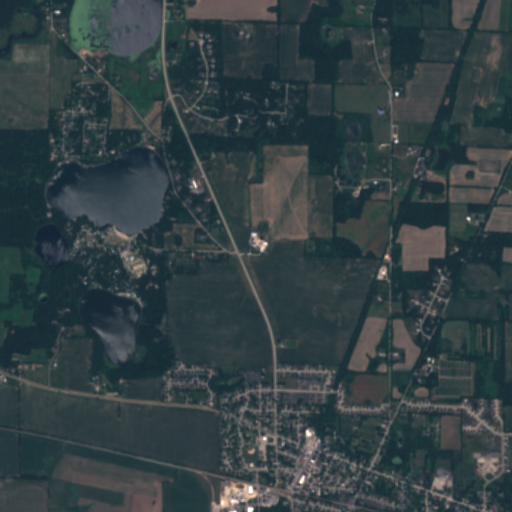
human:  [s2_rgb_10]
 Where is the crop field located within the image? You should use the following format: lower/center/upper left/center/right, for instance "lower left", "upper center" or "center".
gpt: The crop field is located in the lower left of the image.
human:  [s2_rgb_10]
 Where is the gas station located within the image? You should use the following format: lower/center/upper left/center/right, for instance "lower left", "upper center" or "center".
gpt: The gas station is located in the lower center of the image.
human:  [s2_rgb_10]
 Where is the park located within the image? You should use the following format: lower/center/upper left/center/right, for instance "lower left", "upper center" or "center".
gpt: The park is located in the lower of the image.
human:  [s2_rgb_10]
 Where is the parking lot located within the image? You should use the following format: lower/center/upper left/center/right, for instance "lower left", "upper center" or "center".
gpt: The parking lot is located in the lower right of the image.
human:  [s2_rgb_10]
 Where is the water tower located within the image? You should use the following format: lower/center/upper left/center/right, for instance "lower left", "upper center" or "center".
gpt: The water tower is located in the lower center of the image.
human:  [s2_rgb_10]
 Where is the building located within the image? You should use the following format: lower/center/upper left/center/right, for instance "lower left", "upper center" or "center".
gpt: The building is located in the lower of the image.
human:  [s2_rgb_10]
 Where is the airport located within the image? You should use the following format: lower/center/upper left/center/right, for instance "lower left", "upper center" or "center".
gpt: There is no airport in the image.